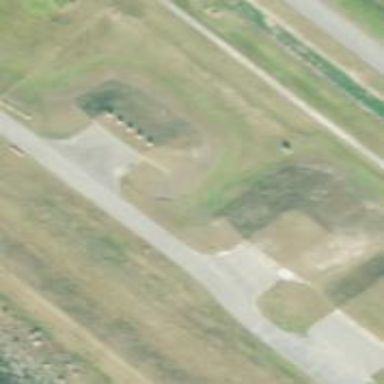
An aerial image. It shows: Military bunker for protection and defense.